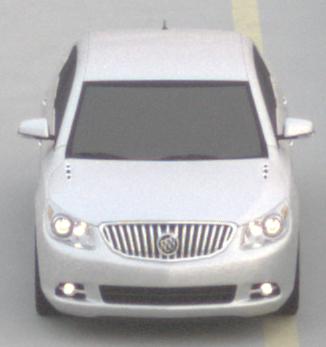
Make: Buick
Model: LaCrosse
Detailed model: Gen. 2
Model produced from: 2009
Model produced until: 2016
Doors: 4
Color: white
Road condition: dry road
Daytime: sunrise or sunset
Contrast: low contrast